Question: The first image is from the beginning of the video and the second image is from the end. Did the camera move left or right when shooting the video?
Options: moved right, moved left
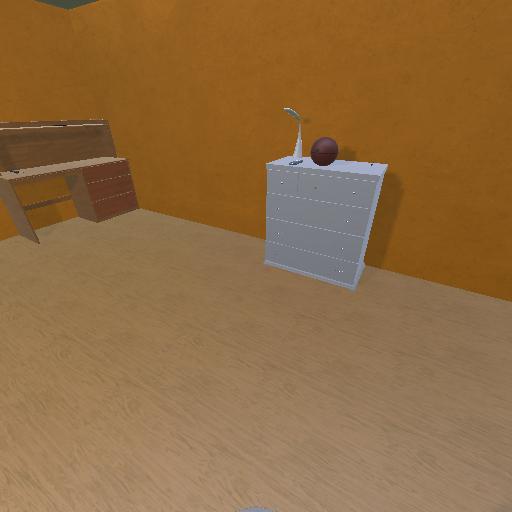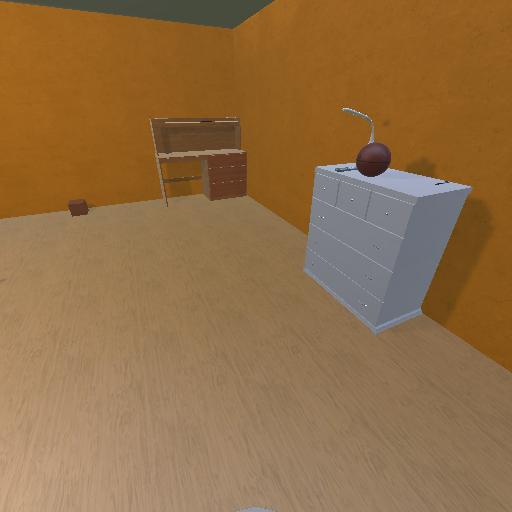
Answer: moved right